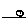
Label: moon